Aerial crown-view tile of a tropical tree (Barro Colorado Island, Panama), acquired 20250915:
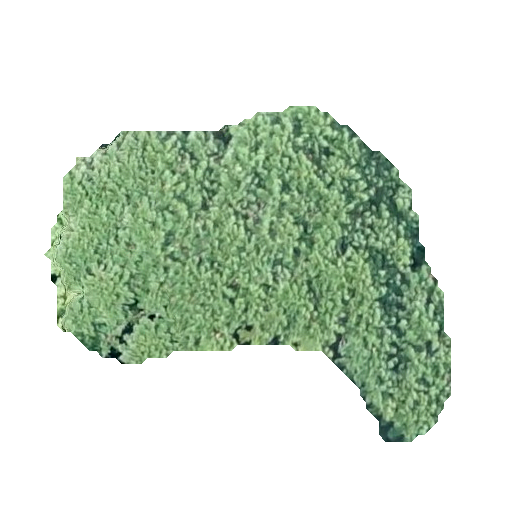
Species: Jacaranda copaia
GBIF accepted scientific name: Jacaranda copaia
Crown area: 124.246 m²